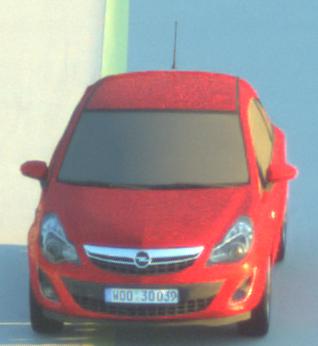
Make: Opel
Model: Corsa 1.2
Detailed model: Corsa (D)
Model produced from: 2011/01
Model produced until: 2014/08
Doors: 3
Color: red
Road condition: dry road
Daytime: sunrise or sunset
Contrast: medium contrast